Question: I've noticed that applications developed using MFC Feature Pack (VS2008), when restored from minimized to maximized in the secondary monitor, are sized as if they were in the primary monitor, leaving space for the Windows taskbar.
I've found this behaviour on my own programs, but also in the MFC Feature Pack samples, so I guess it's some bug in the MFC Feature Pack classes.
So, for example, I build the Visual Studio sample, run it, move it to the secondary monitor, maximize it there, minimize it, restore it, and I get this:

Is there any known workaround for this? Has it been solved for more recent versions of MFC?
It seems to happen only if the secondary monitor is on the right of the main one, but not if it's on the left.
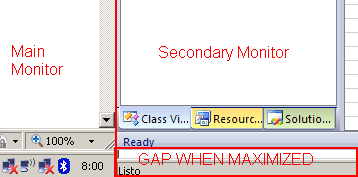
Answer: Answering my own question, for future reference:
After further research, I've found it seems to be a bug and <URL>:
> This caused by the fact that CFrameImpl::OnGetMinMaxInfo uses the
window rectangle to determine which monitor should be used to
determine the maximized size. When the window is minimized the
top-left point of the rectangle returned by GetWindowRect is (-32000,
-32000). When this rectangle is used to determine the monitor the left-most monitor is returned.
It says "Resolved - It will not be fixed", so I've looked for a workaround and found this seems to work:
'''
void CMainFrame::OnSize(UINT nType, int cx, int cy)
{
CMDIFrameWndEx::OnSize(nType, cx, cy);
if (nType == SIZE_MAXIMIZED)
{
CRect rectWindow;
GetWindowRect(&rectWindow);
CRect rect(0, 0, 0, 0);
MONITORINFO mi;
mi.cbSize = sizeof(MONITORINFO);
if (GetMonitorInfo(MonitorFromWindow(this->m_hWnd, MONITOR_DEFAULTTONEAREST), &mi))
{
rect = mi.rcWork;
}
else
{
::SystemParametersInfo(SPI_GETWORKAREA, 0, &rect, 0);
}
MoveWindow(rect);
}
}
'''